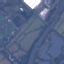
Land use / land cover: Highway